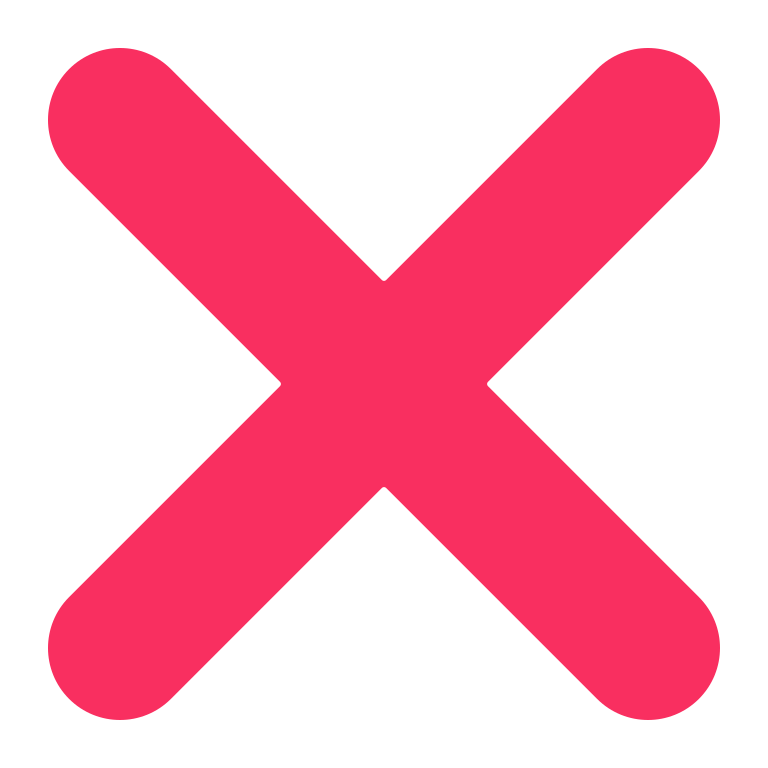
cross mark flat